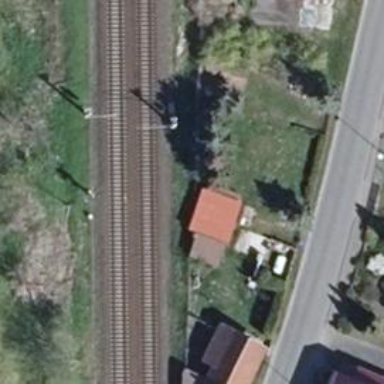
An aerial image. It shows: Milestone along the railway with catenary mast.